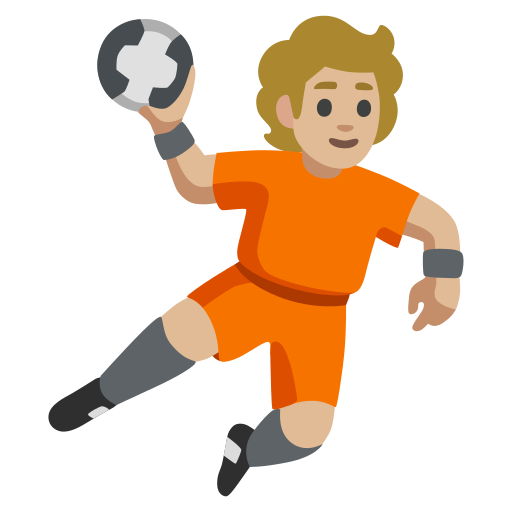
Emoji: 🤾🏼